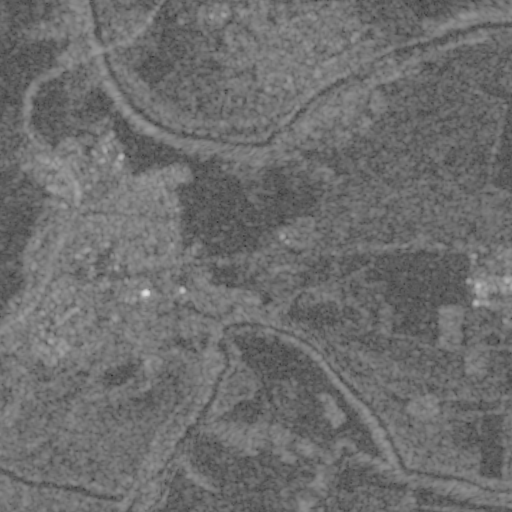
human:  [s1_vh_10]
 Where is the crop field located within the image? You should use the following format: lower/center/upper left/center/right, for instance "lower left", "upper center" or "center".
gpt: The crop field is located in the upper of the image.
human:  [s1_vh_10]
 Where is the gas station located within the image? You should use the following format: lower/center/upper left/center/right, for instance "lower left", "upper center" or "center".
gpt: The gas station is located in the center left of the image.
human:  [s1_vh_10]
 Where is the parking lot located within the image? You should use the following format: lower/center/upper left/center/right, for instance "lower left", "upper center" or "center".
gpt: The parking lot is located in the center of the image.
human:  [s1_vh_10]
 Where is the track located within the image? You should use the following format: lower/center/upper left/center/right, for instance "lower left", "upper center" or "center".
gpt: There is no track in the image.

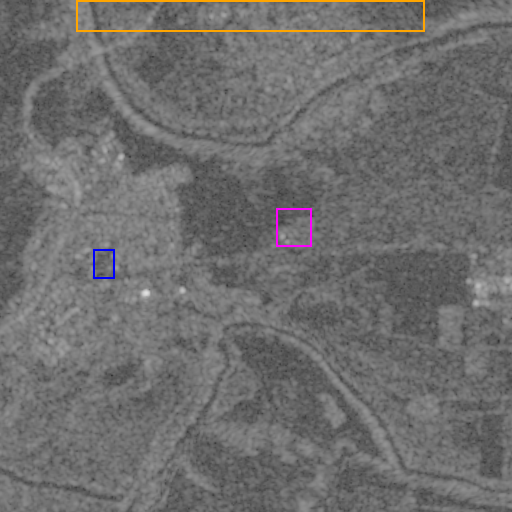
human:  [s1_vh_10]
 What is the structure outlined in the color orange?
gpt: The structure outlined in orange is a crop field.
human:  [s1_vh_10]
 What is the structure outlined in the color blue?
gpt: The structure outlined in blue is a park.
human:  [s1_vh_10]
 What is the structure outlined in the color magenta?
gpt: The structure outlined in magenta is a parking lot.
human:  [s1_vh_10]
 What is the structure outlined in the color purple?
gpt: There is no purple outline.